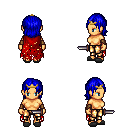
a pixel art fantasy rpg character, female body template, human, tanned skin, red tattered cape, gold greaves, blue long bangs hairstyle, gold tiara, leather bracers, gray slippers, dagger, four views (front, back, left, right), 2x2 character sprite sheet, small pixel art, hard edges, no anti-aliasing